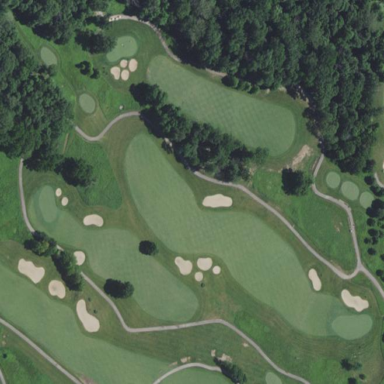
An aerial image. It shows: Area with grass used as rough in golf course.